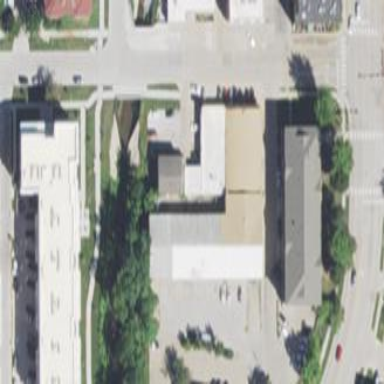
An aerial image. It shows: Electrical shop housed in building.